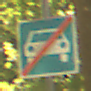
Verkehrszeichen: EndeKraftfahrstrasse
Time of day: Midday
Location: Outdoor (Nature)
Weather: PartlyCloudy
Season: NotSpecified
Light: Natural